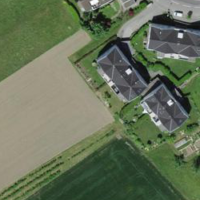
EUNIS habitat code: 52
Species observed at this site:
Corylus avellana